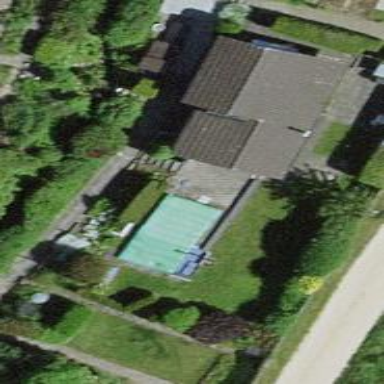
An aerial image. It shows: Bungalow.